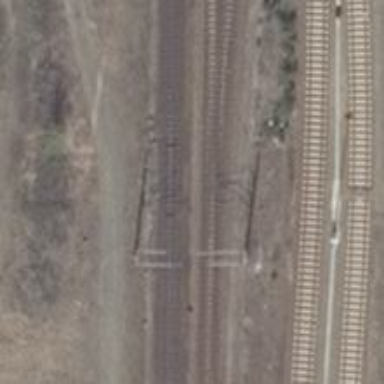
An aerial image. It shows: Railway track with contact lines for electrification.